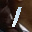
Label: 1